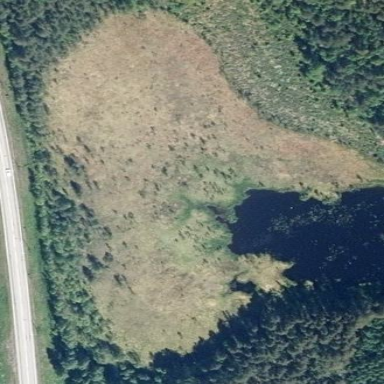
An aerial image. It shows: Marsh wetland.